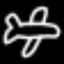
Label: airplane